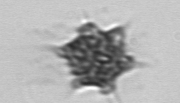
Label: Dictyocha